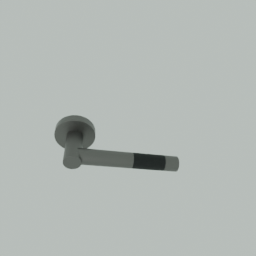
Label: mechanical